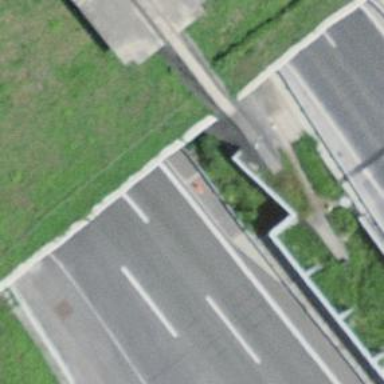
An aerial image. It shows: Motorway junction.